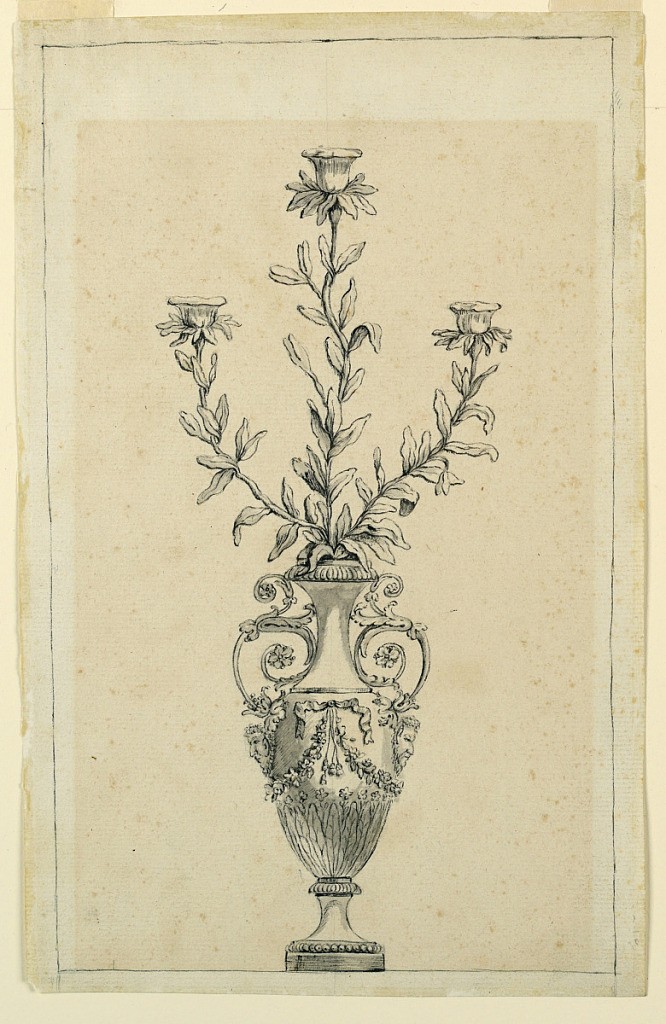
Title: Design for a candelabrum
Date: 1791
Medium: Pen and ink, brush and wash on paper
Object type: Drawing
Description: Design for a candelabrum with a vase-shaped base with Satyr faces on the sides and acanthus scrolls as handles. Three branches in the shape of plant boughs with leaves, each carrying a blossom intended as a socket on top.